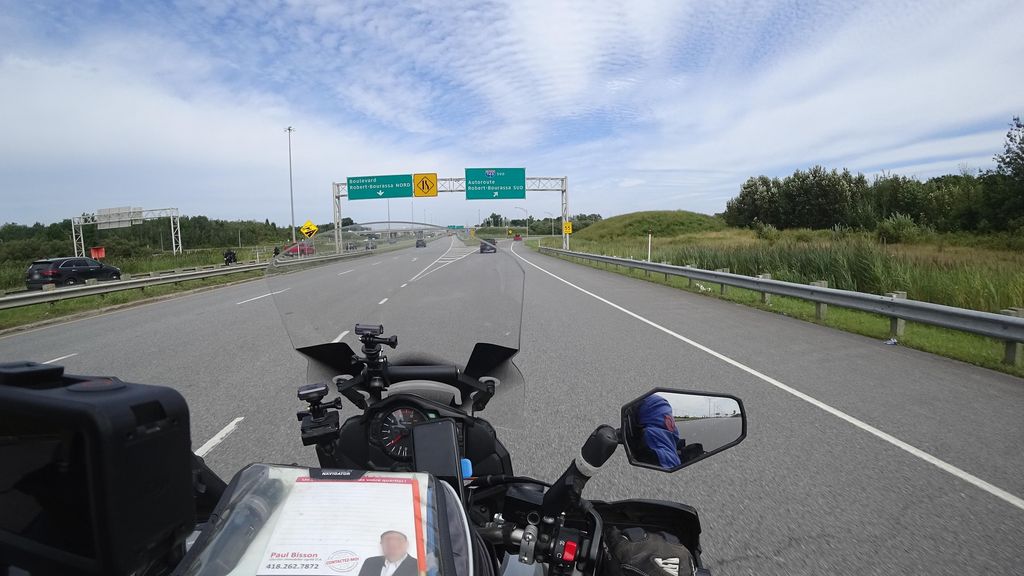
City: quebec_city